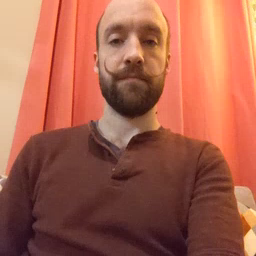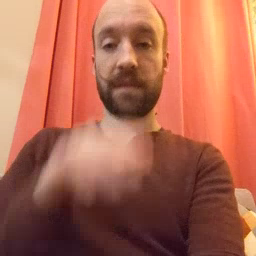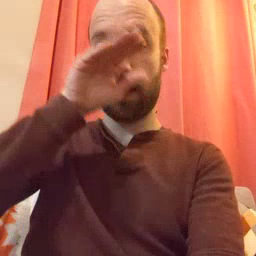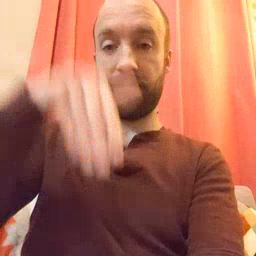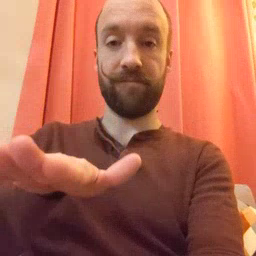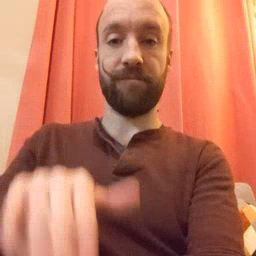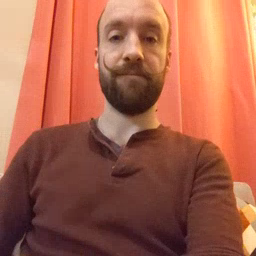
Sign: elephant